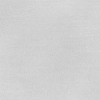
Atmospheric dust classification: dusty